Question: I'd like to add a subtle border around VSCode so multiple open windows don't blend together.
I've looked through the Theme Color API Reference but didn't spot any relevant setting:
<URL>
I'm using the Material Theme and would like to add a border, something like this
'''
"workbench.colorCustomizations": {
"[Material Theme Darker]": {
// These settings work:
"editor.foreground": "#f1f1f1", // regular text color
// "editor.background": "#ff0000"
// "sideBar.background": "#ff0000",
//I'd like something like this, but it DOESN'T WORK:
"window.border": "#444444"
}
},
'''
I would like for each VSCode window to have a border of 1 pixel, so that when two windows overlap they're not blending together.
For example, here is one VSCode window on top of another, but it's hard to tell where one ends and the other begins:

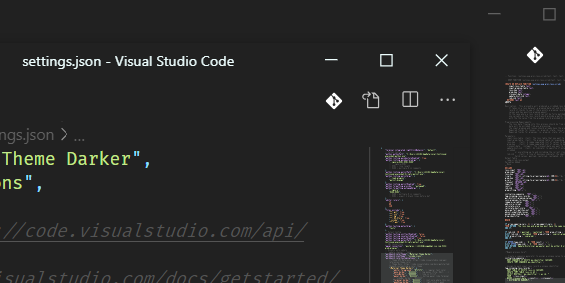
Answer: VS Code 1.40 adds <URL>:
- 'window.activeBorder'- 'window.inactiveBorder'
'''
"workbench.colorCustomizations": {
"[Material Theme Darker]": {
"window.activeBorder": "#444444"
}
}
'''